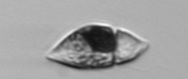
Label: Amphidinium